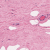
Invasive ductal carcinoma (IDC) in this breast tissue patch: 0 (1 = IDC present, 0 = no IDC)